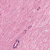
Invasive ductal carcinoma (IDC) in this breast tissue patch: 0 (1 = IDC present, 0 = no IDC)